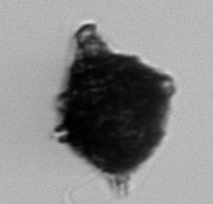
Label: Gonyaulax